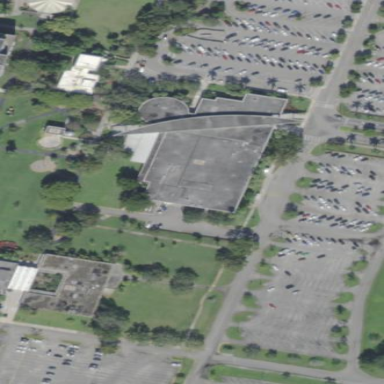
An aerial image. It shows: College building.